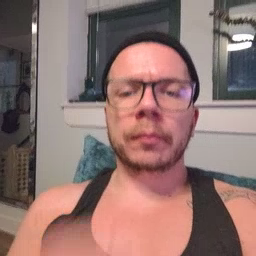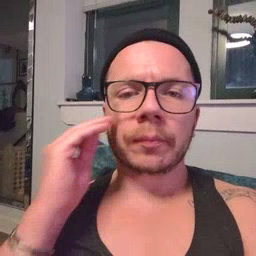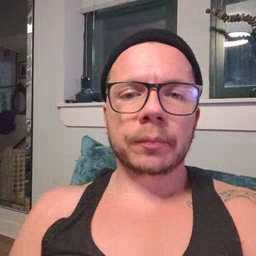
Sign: home